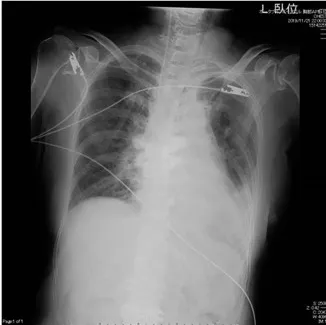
Chest X-ray on admission.
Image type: radiology (x_ray)